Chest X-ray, PA view. Patient: 53 years old, sex M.
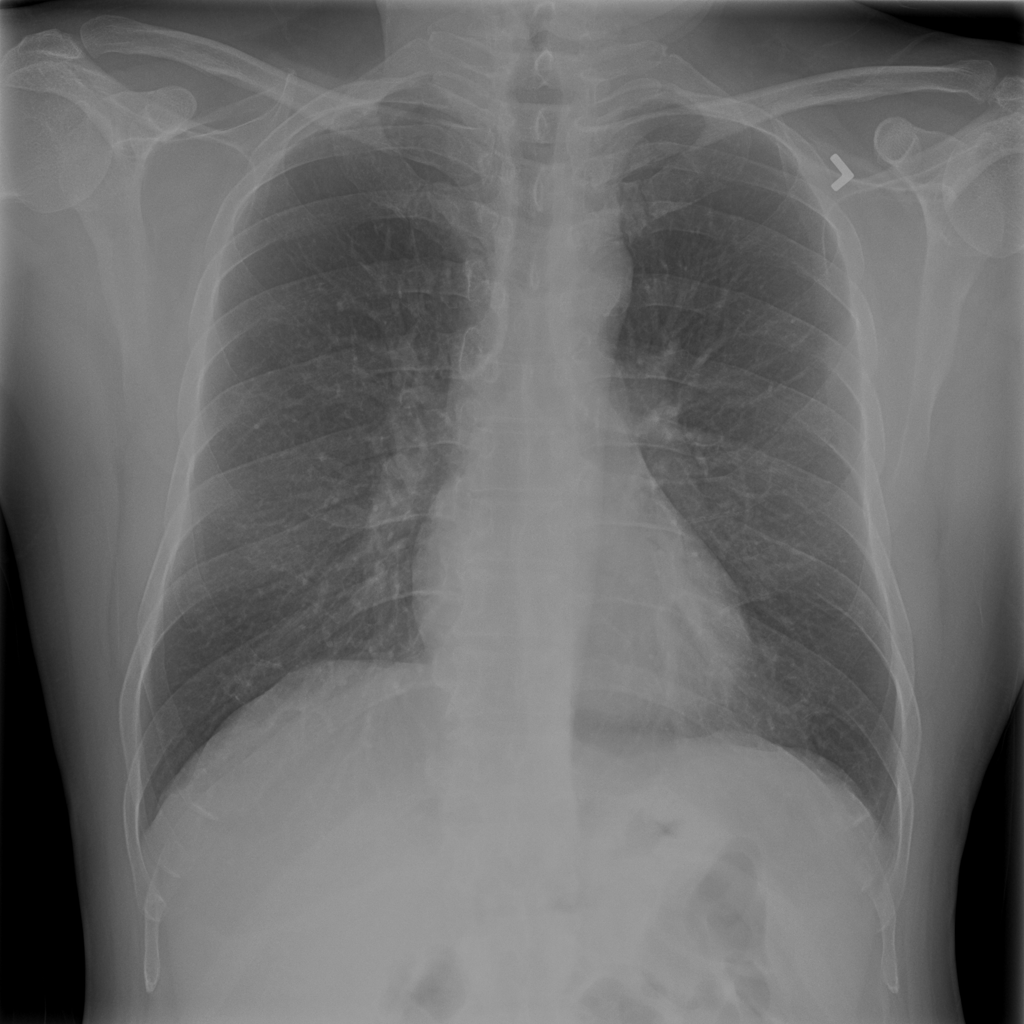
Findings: No Finding